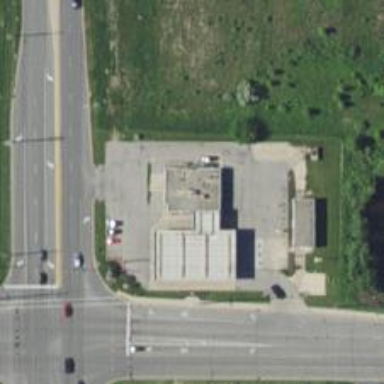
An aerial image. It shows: Convenience shop.